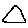
Label: triangle